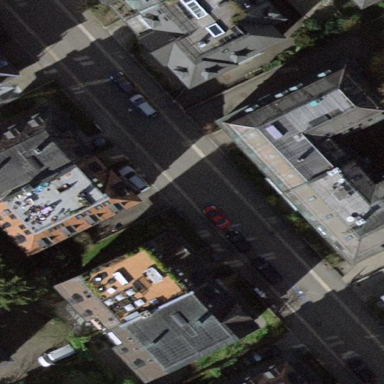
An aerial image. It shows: Building with mansard roof.